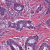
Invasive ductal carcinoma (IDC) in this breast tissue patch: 1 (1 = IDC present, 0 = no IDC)